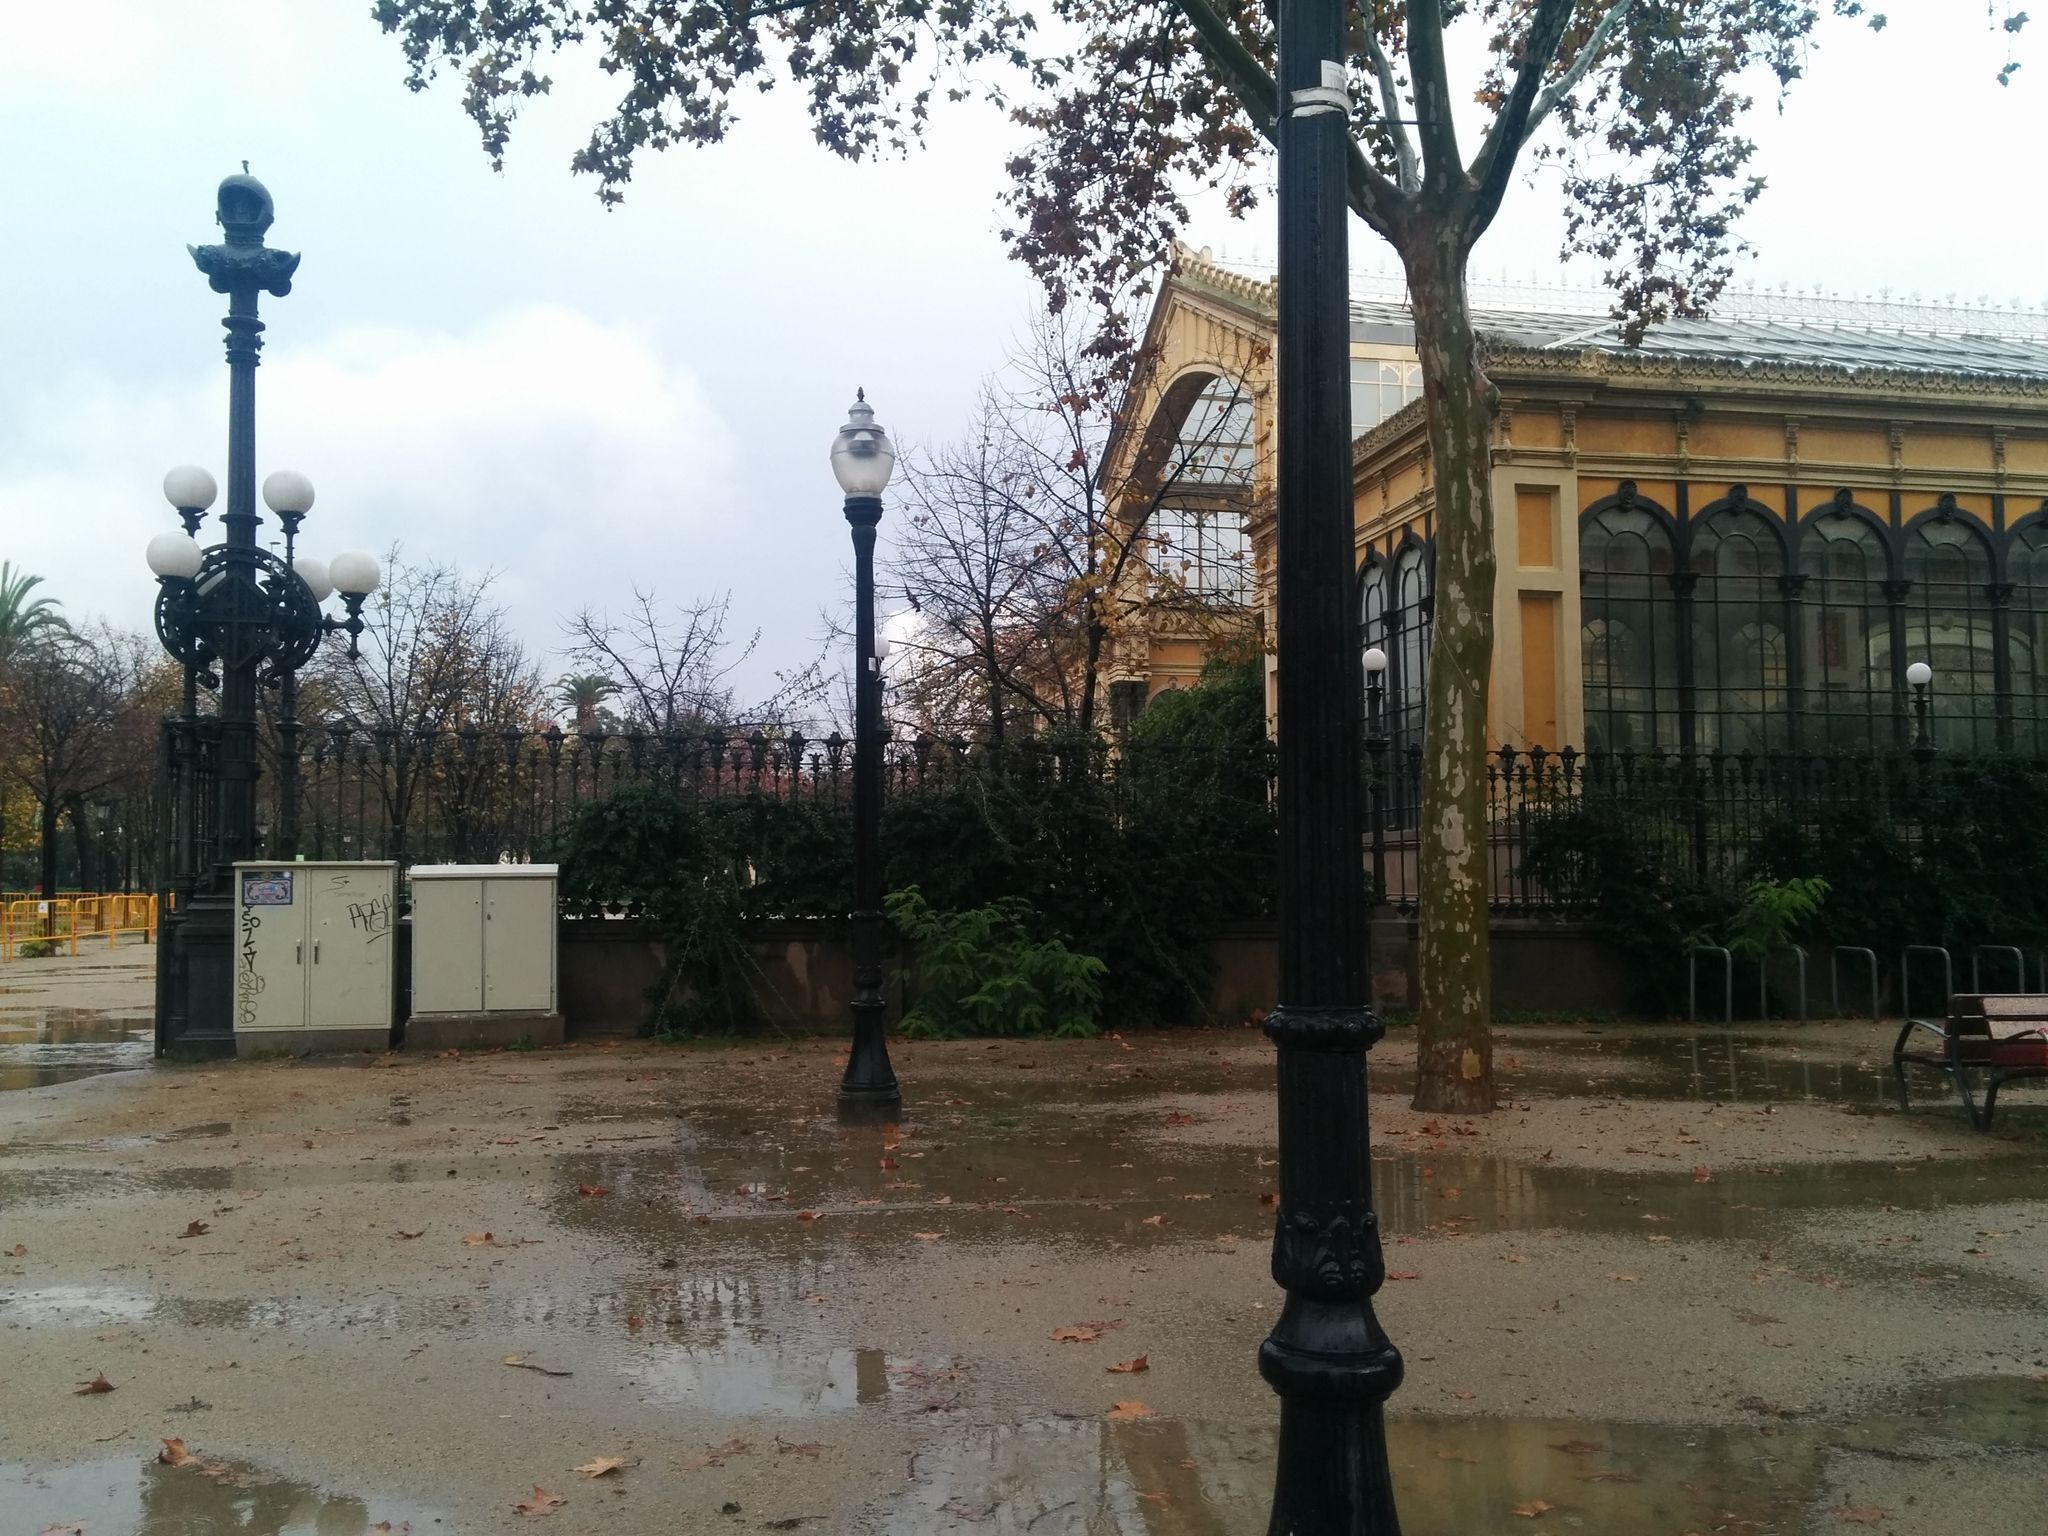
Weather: rainy
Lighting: day
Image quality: good
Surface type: walking surface
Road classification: footway
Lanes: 3
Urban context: urban centre
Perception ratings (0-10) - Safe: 7.95, Lively: 9.1, Beautiful: 4.2, Boring: 2.96, Depressing: 3.62, Wealthy: 9.45